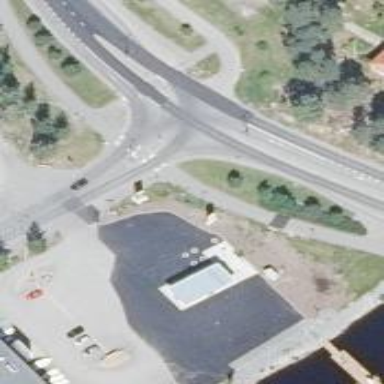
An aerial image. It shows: Asphalt cycleway with crossing.